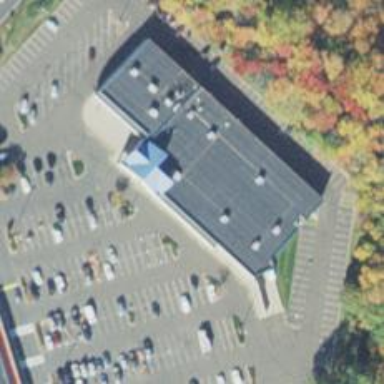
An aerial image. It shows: Fitness centre on leisure land.